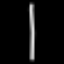
Label: line